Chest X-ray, AP view. Patient: 38 years old, sex F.
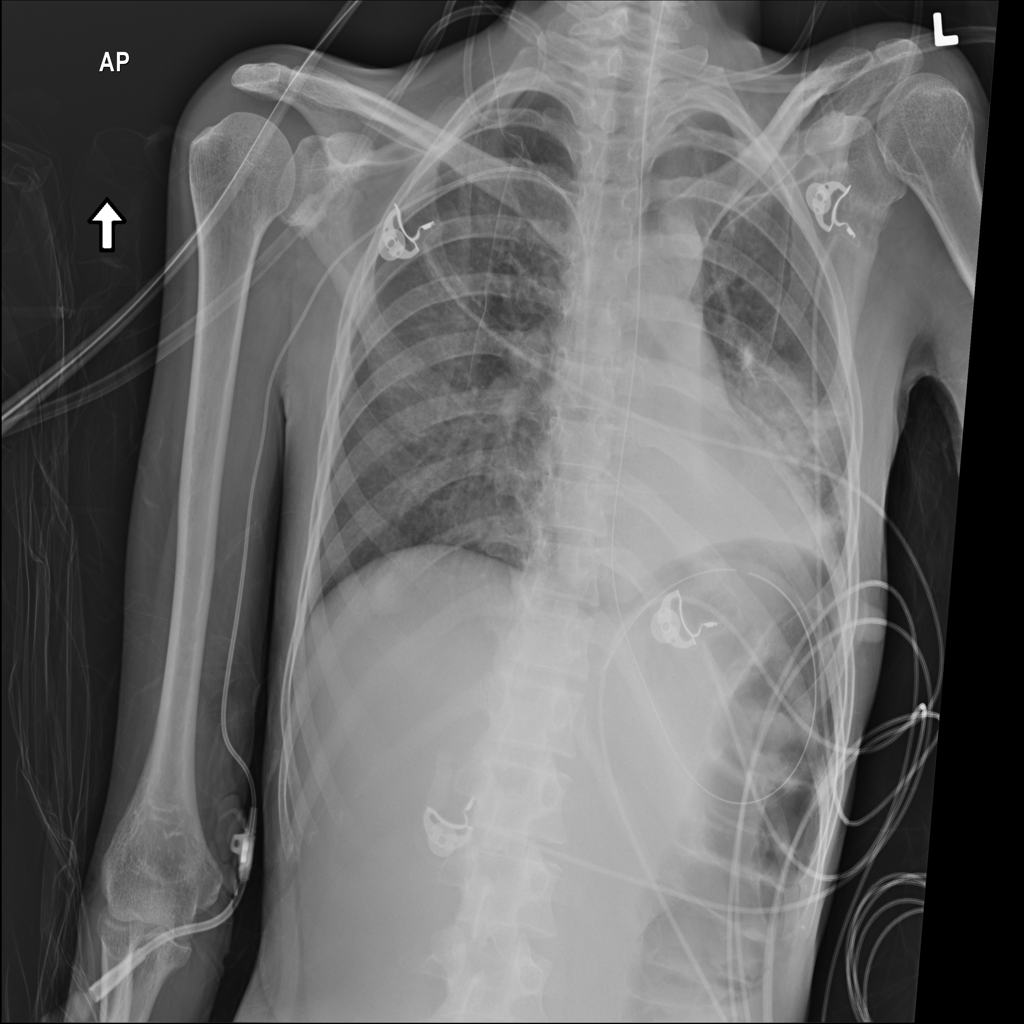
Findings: Consolidation